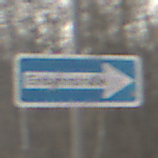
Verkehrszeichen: EinbahnstrasseRechtsweisend
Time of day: MorningAfternoon
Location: Outdoor (Nature)
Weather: PartlyCloudy
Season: Winter
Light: Natural